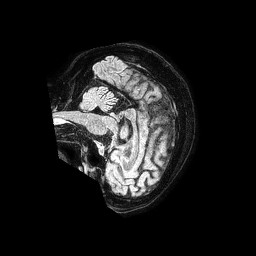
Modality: FLAIR
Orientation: sagittal
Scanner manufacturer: philips
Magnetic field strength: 1.5 T
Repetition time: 4.8 s
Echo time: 0.3 s